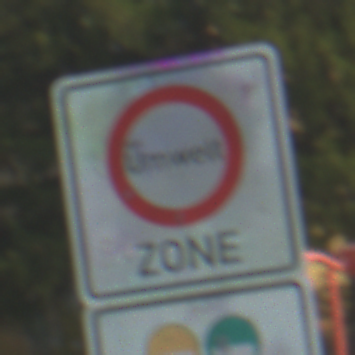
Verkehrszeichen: BeginnUmweltzone
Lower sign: FreistellungVomVerkehrsverbot2
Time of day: MorningAfternoon
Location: Outdoor (Suburban)
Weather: PartlyCloudy
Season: NotSpecified
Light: Natural